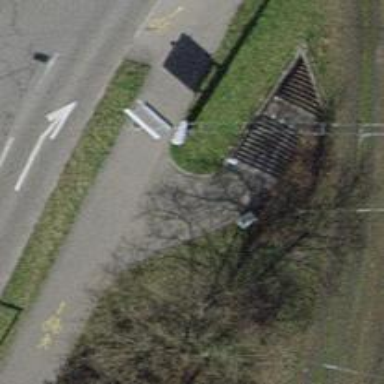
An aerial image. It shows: Asphalt steps along the road.